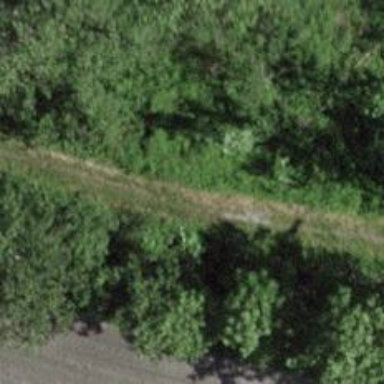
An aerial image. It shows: Path with earth surface.